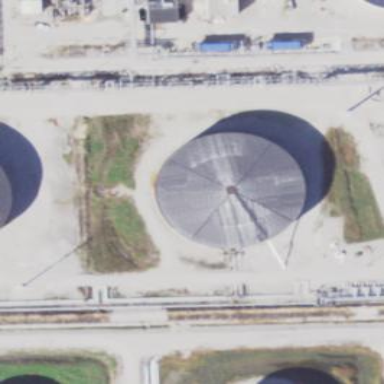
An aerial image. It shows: Storage tank which is man-made and housed in building.